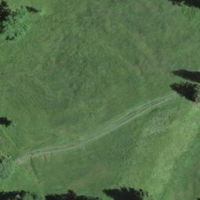
EUNIS habitat code: 25
Species observed at this site:
Arnica montana